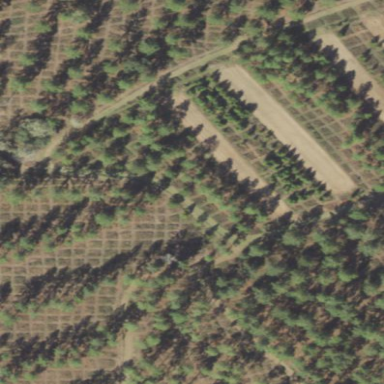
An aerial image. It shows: Orchard.